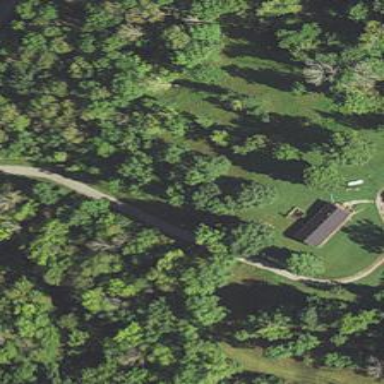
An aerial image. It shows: Driveway.